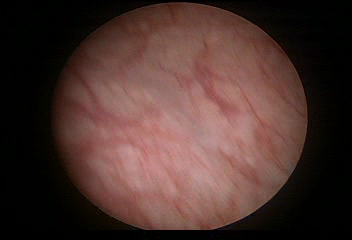
Modality: WLC
Class: Normal mucosa
Bladder cancer association: No